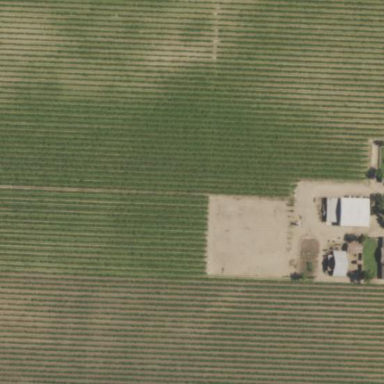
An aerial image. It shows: Beautiful vineyard in the countryside.